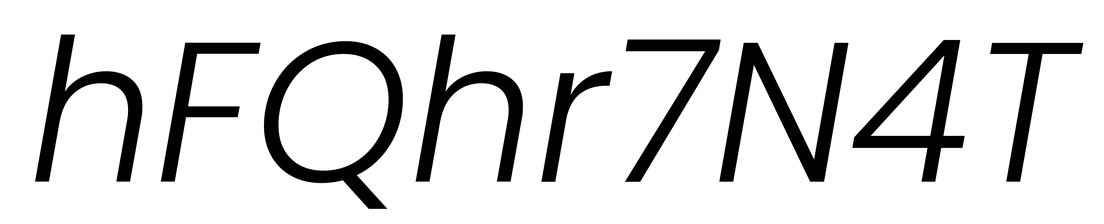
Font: Poppins-LightItalic